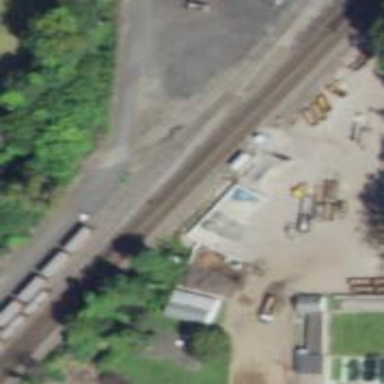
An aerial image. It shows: Outdoor signal box along the railway.